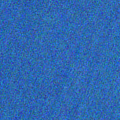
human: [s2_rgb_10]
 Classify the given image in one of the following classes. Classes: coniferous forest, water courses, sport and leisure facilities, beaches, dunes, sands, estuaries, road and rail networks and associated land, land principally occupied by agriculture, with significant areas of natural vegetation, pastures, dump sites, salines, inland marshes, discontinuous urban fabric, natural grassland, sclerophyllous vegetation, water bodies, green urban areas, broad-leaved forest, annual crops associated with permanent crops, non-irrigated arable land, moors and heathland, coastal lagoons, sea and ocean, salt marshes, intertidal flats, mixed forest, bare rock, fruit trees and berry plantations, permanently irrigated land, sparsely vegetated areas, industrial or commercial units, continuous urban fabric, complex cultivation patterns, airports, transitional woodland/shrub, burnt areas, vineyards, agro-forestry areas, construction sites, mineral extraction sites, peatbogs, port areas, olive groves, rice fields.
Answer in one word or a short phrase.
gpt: sea and ocean